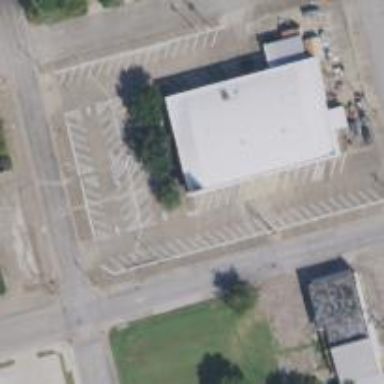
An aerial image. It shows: Parking space.